Question: I have a problem with the function geom_ribbon (R).
My dataset has not unique x values (i.e. vertical lines on the plot).
How can I set the correct value of aes(x) of the function geom_ribbon?
This is the dataset:
'''
DF
# A tibble: 12 x 5
# Groups: model [3]
model testOn mean lci uci
<fct> <chr> <dbl> <dbl> <dbl>
1 1 - trained up to 2005 2006-01-01 0.503 0.495 0.510
2 1 - trained up to 2005 2007-01-01 0.514 0.507 0.521
3 2 - trained up to 2006 2007-01-01 0.505 0.501 0.510
4 2 - trained up to 2006 2008-01-01 0.501 0.496 0.506
5 2 - trained up to 2006 2009-01-01 0.501 0.497 0.506
6 2 - trained up to 2006 2010-01-01 0.504 0.498 0.510
7 2 - trained up to 2006 2011-01-01 0.499 0.495 0.503
8 6 - trained up to 2010 2011-01-01 0.505 0.498 0.511
9 6 - trained up to 2010 2012-01-01 0.504 0.498 0.510
10 6 - trained up to 2010 2013-01-01 0.503 0.499 0.508
11 6 - trained up to 2010 2014-01-01 0.503 0.497 0.509
12 6 - trained up to 2010 2015-01-01 0.504 0.492 0.516
'''
This is the plot function:
'''
ggplot(data = DF,
aes(y = mean, x = testOn, color=model))+
geom_line(aes(group=1))+
geom_point(size = 1.3)+
geom_ribbon(aes(x= 1:length(testOn), ymin=lci, ymax=uci),
alpha = 0.3, show.legend = FALSE)
'''

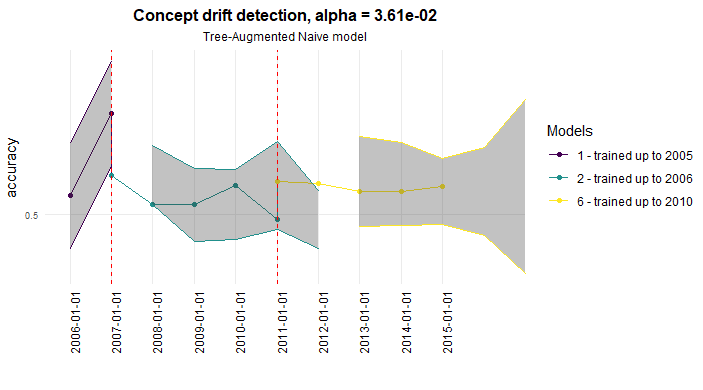
Answer: Maybe this is what you are looking for. Guessing that you want confidence bands for each model you could map 'testOn' on 'x' and 'group' by 'model':
'''
library(ggplot2)
ggplot(
data = DF,
aes(y = mean, x = testOn, color = model)
) +
geom_line(aes(group = 1)) +
geom_point(size = 1.3) +
geom_ribbon(aes(x = testOn, ymin = lci, ymax = uci, group = model),
alpha = 0.3, show.legend = FALSE
)
'''

'''
DF <- structure(list(model = c(
1L, 1L, 2L, 2L, 2L, 2L, 2L, 3L, 3L,
3L, 3L, 3L
), testOn = c(
"2006-01-01", "2007-01-01", "2007-01-01",
"2008-01-01", "2009-01-01", "2010-01-01", "2011-01-01", "2011-01-01",
"2012-01-01", "2013-01-01", "2014-01-01", "2015-01-01"
), mean = c(
0.503,
0.514, 0.505, 0.501, 0.501, 0.504, 0.499, 0.505, 0.504, 0.503,
0.503, 0.504
), lci = c(
0.495, 0.507, 0.501, 0.496, 0.497, 0.498,
0.495, 0.498, 0.498, 0.499, 0.497, 0.492
), uci = c(
0.51, 0.521,
0.51, 0.506, 0.506, 0.51, 0.503, 0.511, 0.51, 0.508, 0.509, 0.516
)), class = "data.frame", row.names = c(
"1", "2", "3", "4", "5",
"6", "7", "8", "9", "10", "11", "12"
))
''
'''